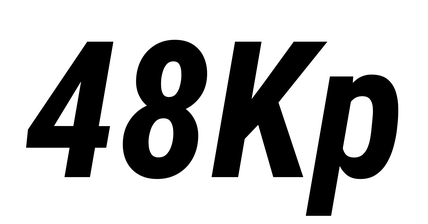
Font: Roboto-Italic_Condensed_Bold_Italic